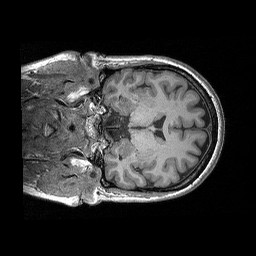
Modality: T1w
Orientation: coronal
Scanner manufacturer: siemens
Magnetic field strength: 3 T
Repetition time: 2.3 s
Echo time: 0.00298 s